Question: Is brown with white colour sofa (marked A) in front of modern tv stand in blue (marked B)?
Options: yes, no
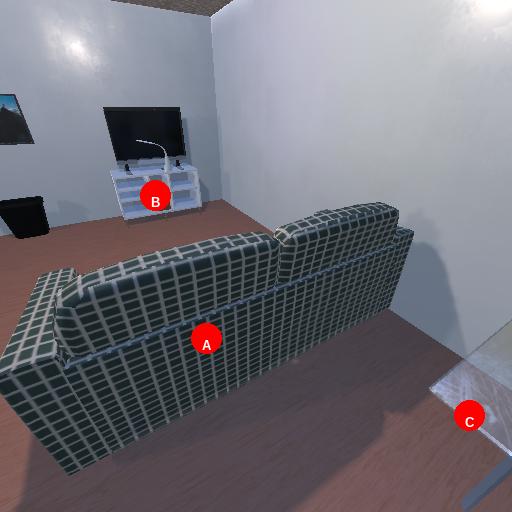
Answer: yes